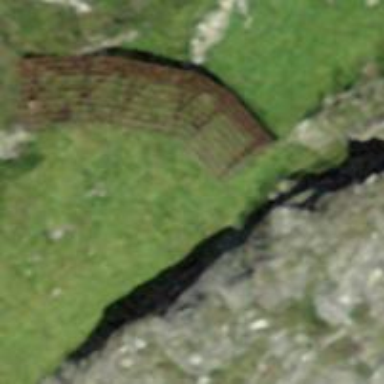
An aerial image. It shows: Structure built for avalanche protection.